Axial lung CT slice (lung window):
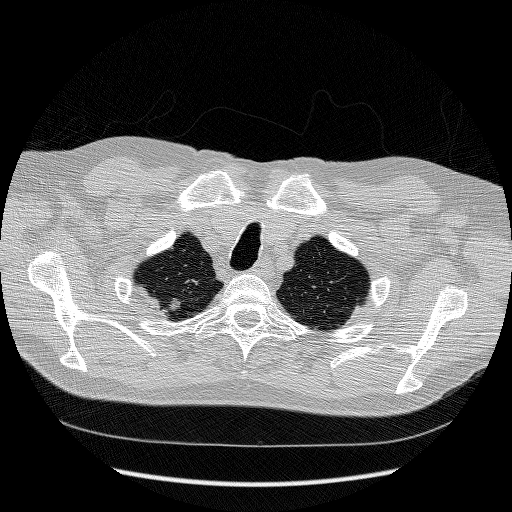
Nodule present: no